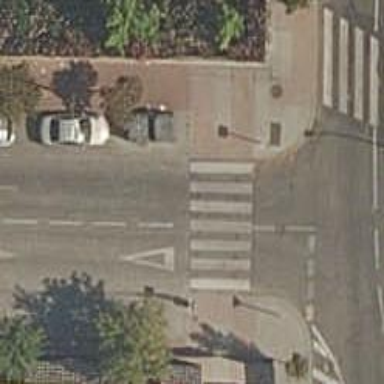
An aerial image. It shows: Uncontrolled road crossing.